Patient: sex M, age 68
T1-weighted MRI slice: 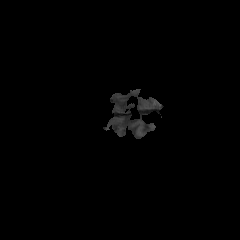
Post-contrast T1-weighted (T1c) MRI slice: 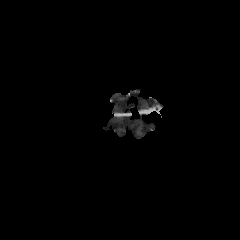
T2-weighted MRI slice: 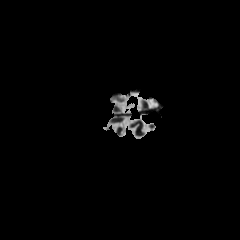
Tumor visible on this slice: no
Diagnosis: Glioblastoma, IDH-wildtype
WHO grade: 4